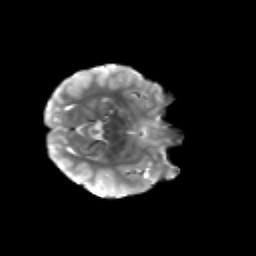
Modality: T2w
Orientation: axial
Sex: female
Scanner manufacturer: siemens
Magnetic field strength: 3 T
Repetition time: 5 s
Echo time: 0.071 s